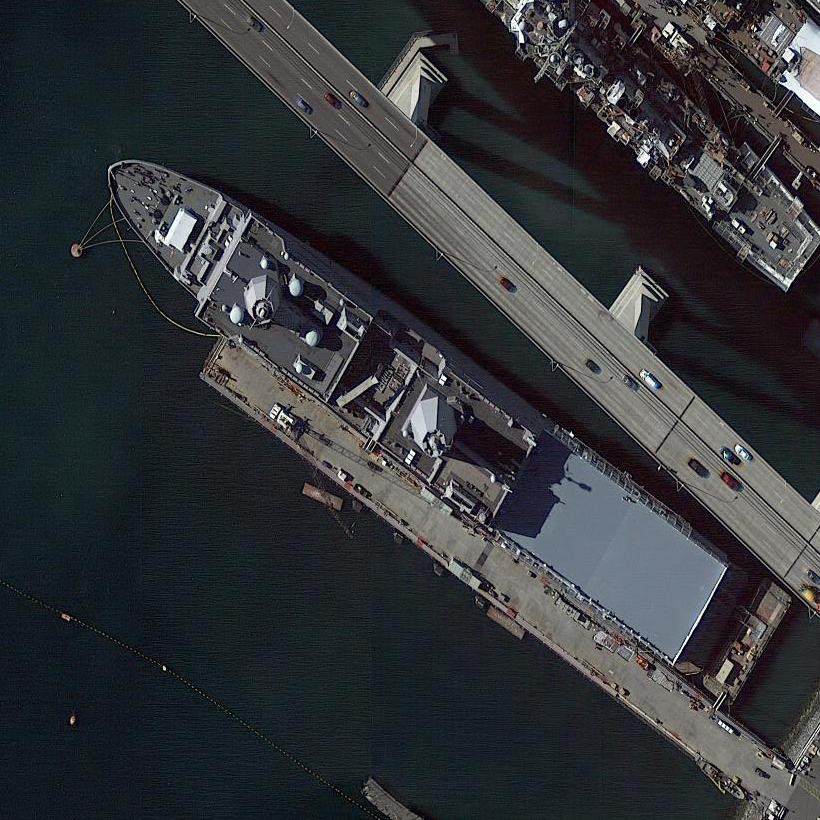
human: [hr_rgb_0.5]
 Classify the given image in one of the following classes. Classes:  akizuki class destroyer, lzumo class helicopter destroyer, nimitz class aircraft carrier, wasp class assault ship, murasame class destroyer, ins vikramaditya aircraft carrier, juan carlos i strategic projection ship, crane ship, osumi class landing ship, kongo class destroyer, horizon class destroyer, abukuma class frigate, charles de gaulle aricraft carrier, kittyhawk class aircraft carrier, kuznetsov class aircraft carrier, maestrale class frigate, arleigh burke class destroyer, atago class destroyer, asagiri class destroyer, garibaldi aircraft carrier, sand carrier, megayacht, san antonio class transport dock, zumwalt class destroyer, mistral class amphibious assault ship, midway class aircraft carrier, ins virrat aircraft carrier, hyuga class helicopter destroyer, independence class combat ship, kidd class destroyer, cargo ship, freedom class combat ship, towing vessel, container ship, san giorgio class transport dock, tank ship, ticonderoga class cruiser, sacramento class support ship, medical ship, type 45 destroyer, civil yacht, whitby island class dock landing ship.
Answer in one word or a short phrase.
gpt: San Antonio class transport dock